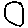
Label: circle